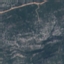
Land use / land cover class: HerbaceousVegetation